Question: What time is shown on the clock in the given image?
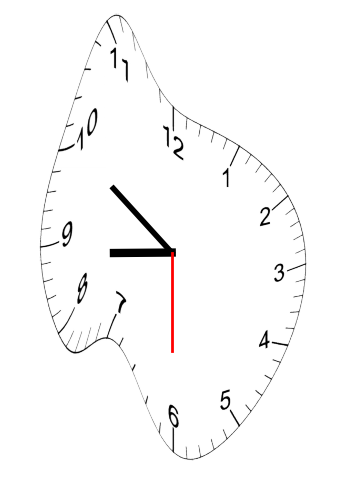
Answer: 08:50:30